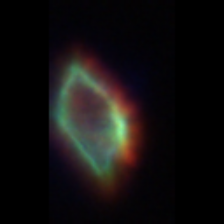
Taxon: Gyrodinium
Group: Dinoflagellates